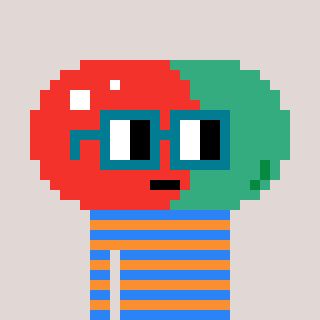
a pixel art character with square dark green glasses, a pill-shaped head and a orange-colored body on a warm background